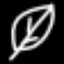
Label: leaf